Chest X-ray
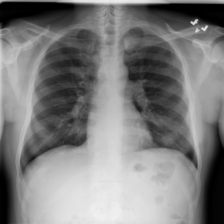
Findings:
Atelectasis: negative
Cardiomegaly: negative
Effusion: negative
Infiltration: negative
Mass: negative
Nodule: negative
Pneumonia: negative
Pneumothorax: negative
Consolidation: negative
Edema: negative
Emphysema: negative
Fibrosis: negative
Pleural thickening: negative
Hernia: negative